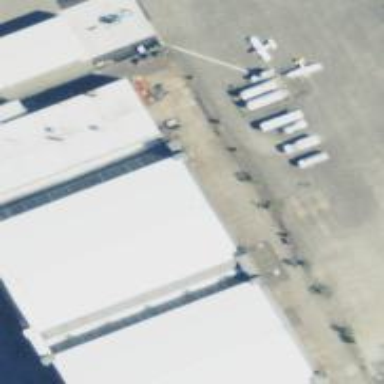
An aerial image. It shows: Building designed as airport hangar.